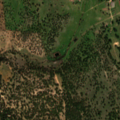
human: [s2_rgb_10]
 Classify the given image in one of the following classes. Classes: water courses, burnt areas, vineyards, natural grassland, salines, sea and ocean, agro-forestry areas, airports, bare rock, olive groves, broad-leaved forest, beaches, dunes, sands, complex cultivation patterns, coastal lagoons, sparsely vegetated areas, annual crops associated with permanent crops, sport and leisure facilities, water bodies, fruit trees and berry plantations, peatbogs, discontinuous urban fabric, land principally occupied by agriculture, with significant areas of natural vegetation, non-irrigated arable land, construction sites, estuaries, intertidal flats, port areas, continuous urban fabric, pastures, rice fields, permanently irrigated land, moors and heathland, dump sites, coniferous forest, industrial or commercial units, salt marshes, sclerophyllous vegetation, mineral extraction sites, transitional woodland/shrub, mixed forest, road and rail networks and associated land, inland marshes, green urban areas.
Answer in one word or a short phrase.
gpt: pastures, agro-forestry areas, transitional woodland/shrub